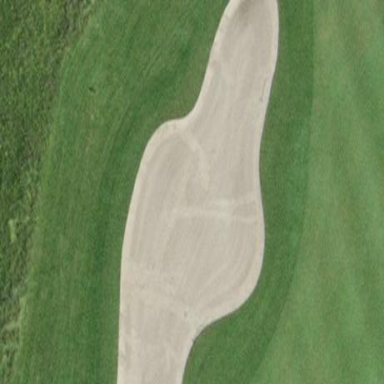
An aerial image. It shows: Golf bunker filled with natural sand.